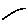
Label: line